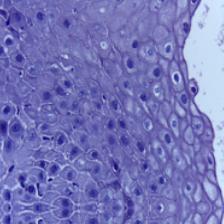
Diagnosis: Normal